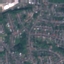
Land use / land cover: Residential